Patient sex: M
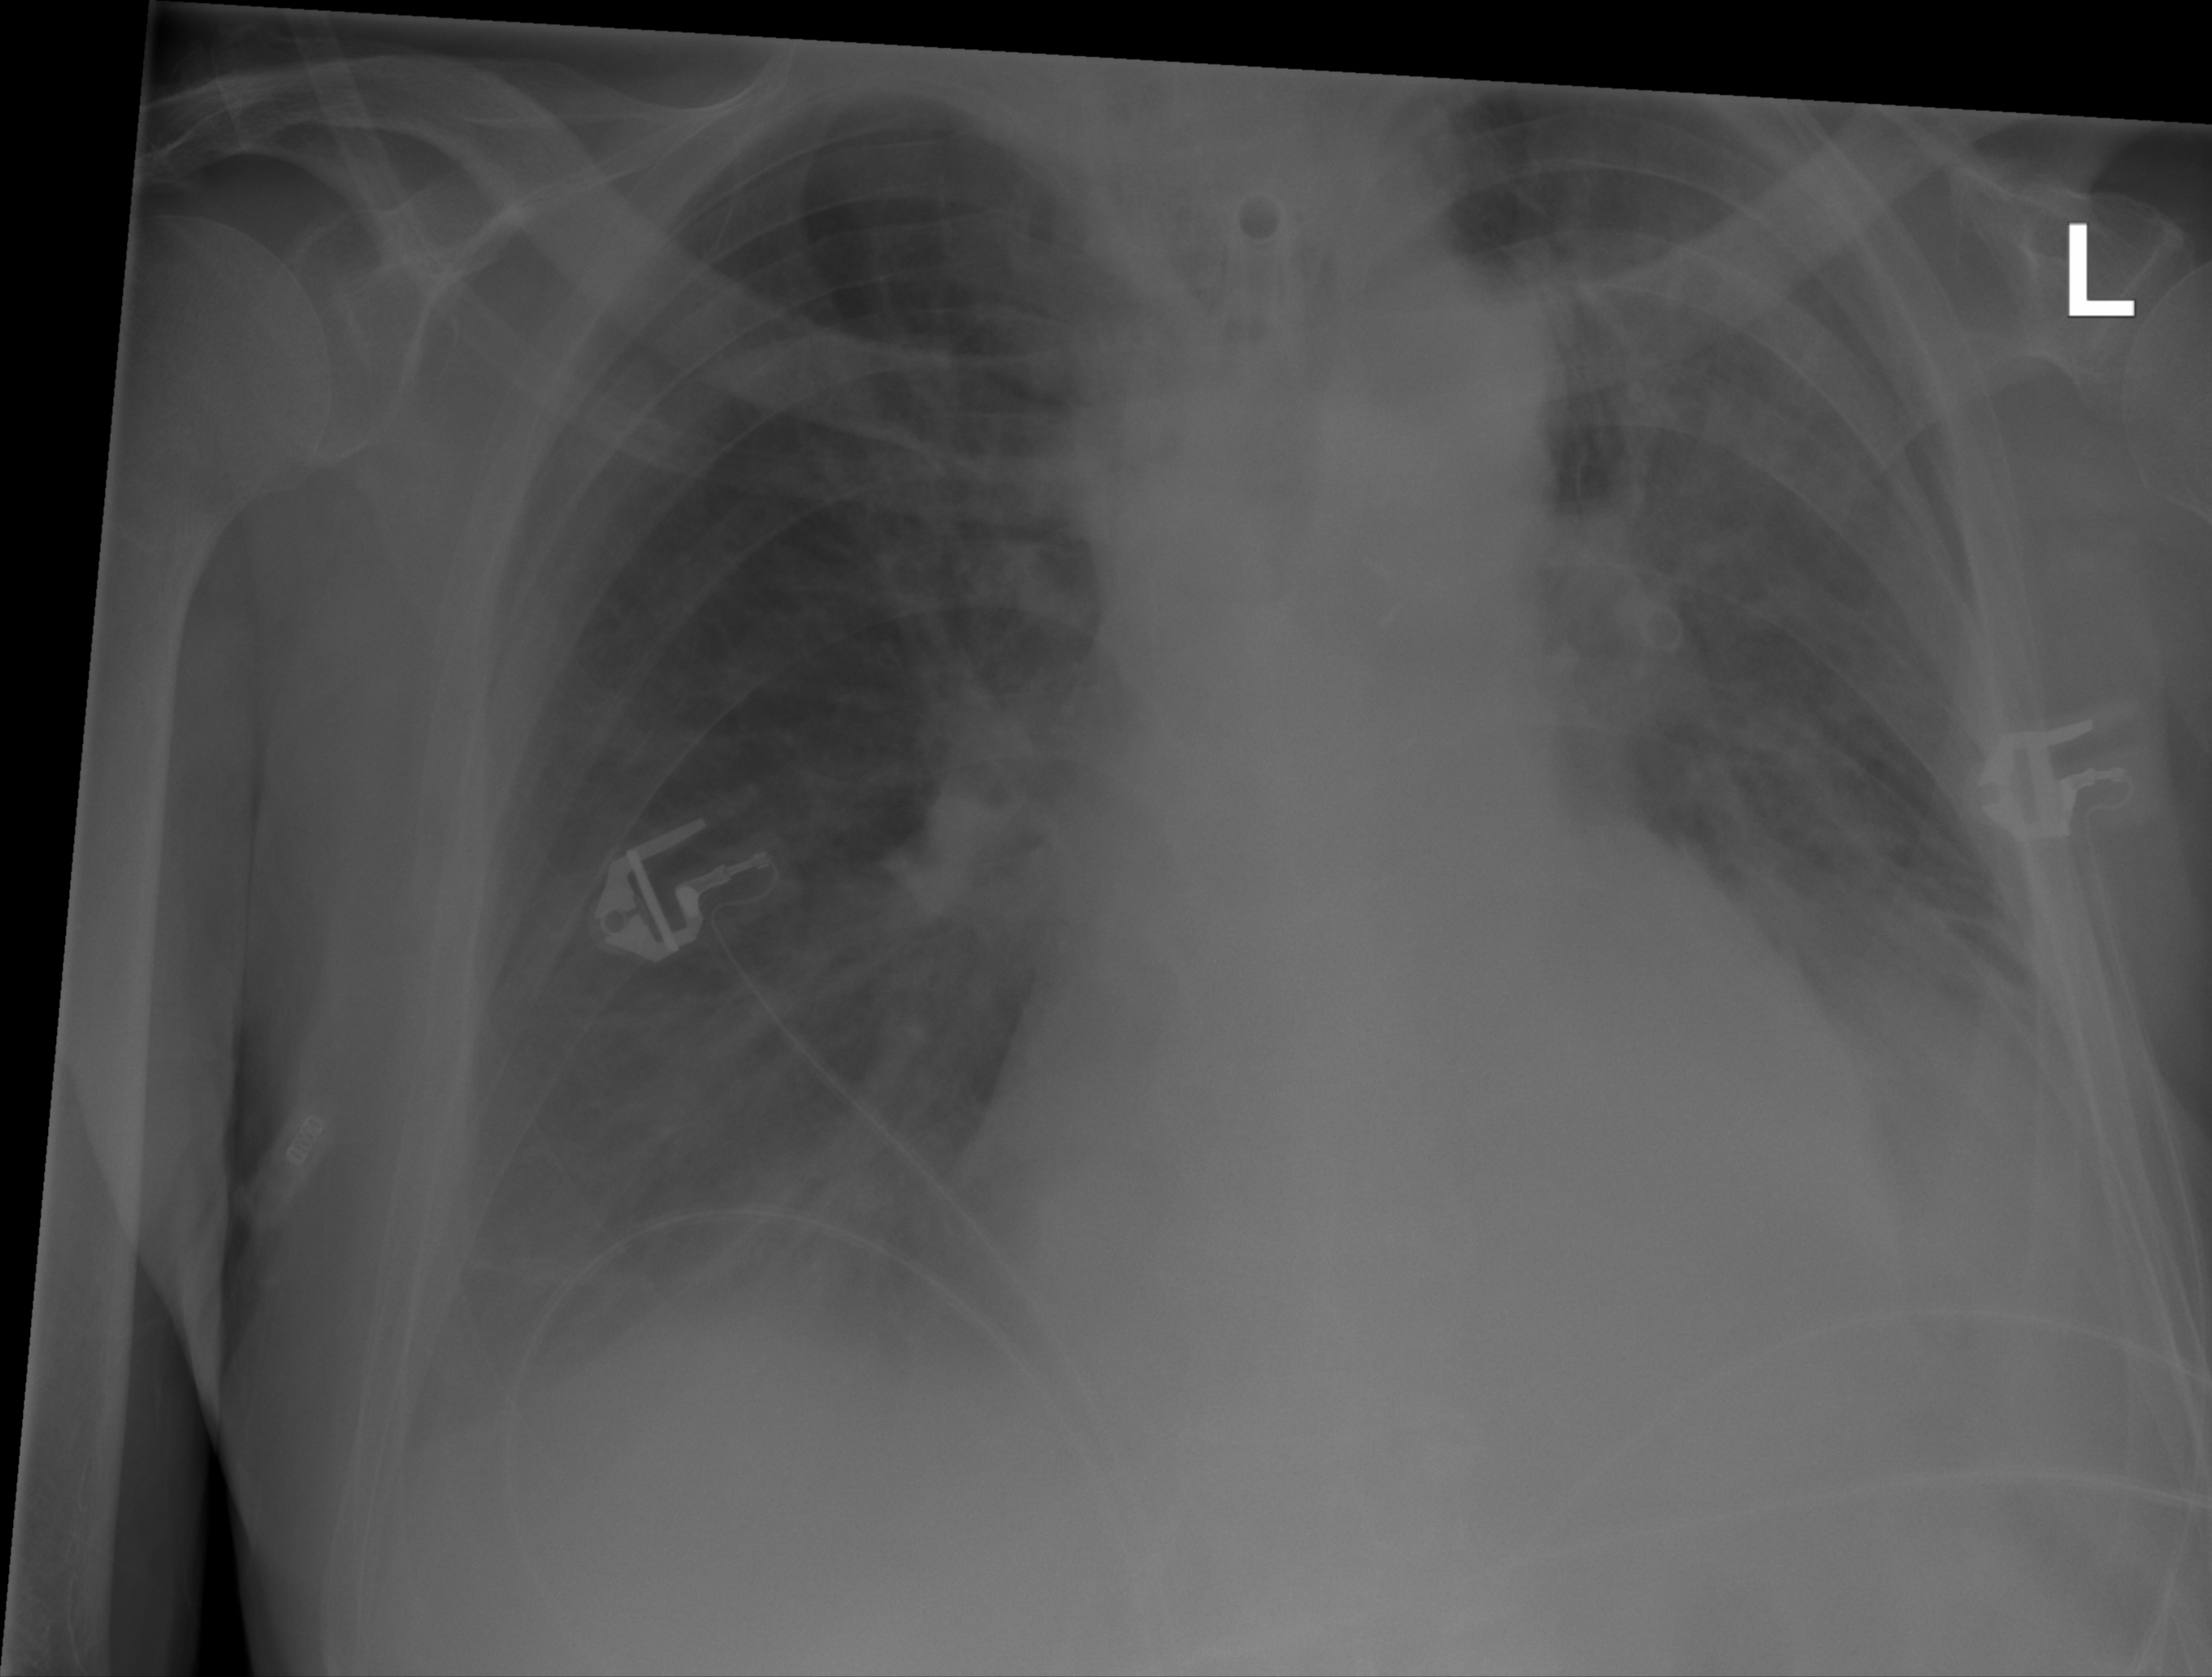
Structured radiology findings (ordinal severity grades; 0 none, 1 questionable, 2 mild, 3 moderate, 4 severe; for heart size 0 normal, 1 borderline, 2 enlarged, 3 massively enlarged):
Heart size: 0
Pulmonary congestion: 0
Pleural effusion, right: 2
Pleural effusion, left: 2
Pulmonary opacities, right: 0
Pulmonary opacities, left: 0
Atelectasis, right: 2
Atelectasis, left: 2